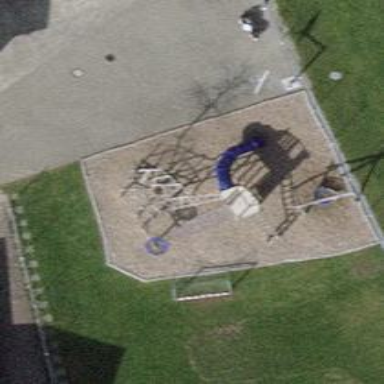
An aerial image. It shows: Playground designed with playground theme on leisure land.